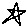
Label: star